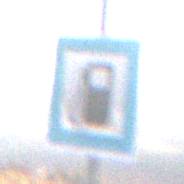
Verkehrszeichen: Tankstelle
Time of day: MorningAfternoon
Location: Outdoor (Nature)
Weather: Clear
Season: NotSpecified
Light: Natural